Chest X-ray:
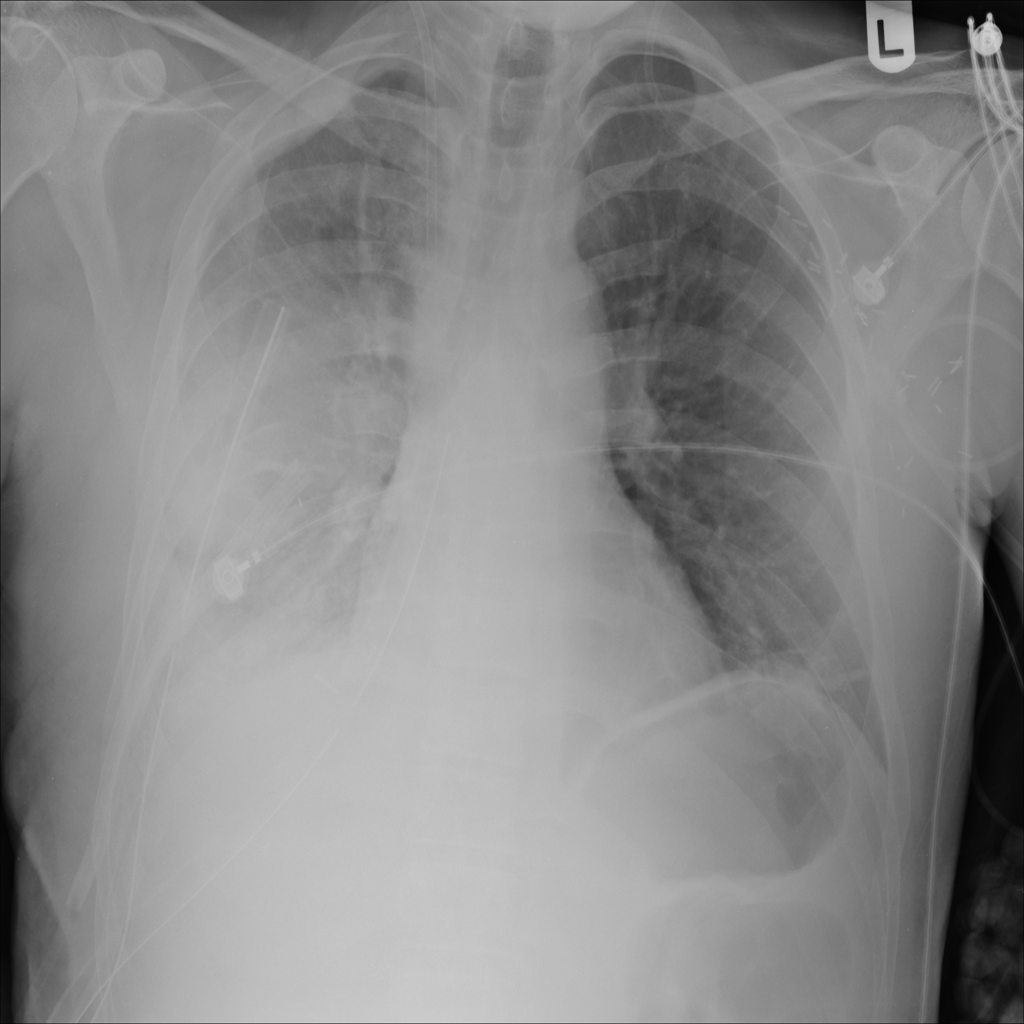
Findings: Atelectasis, Consolidation, Effusion
No abnormal finding: no